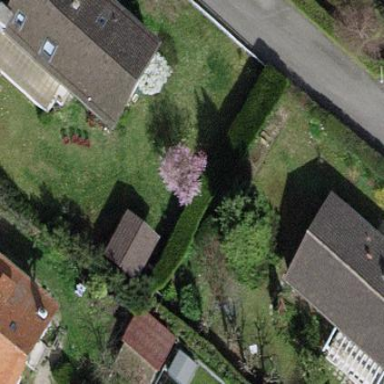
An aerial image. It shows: Garden surrounded by fence.